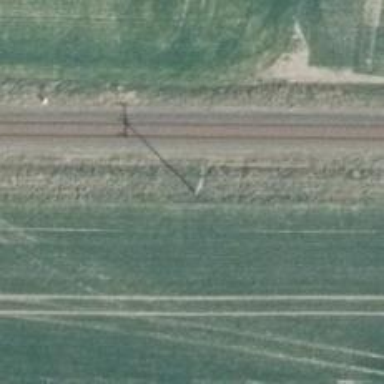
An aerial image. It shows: Power pole.